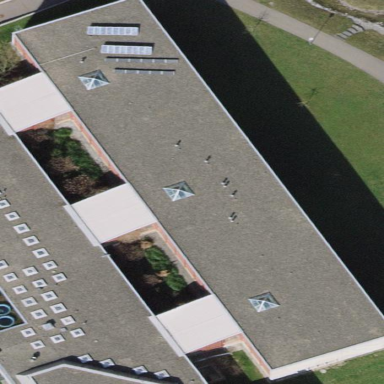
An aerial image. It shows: School building.